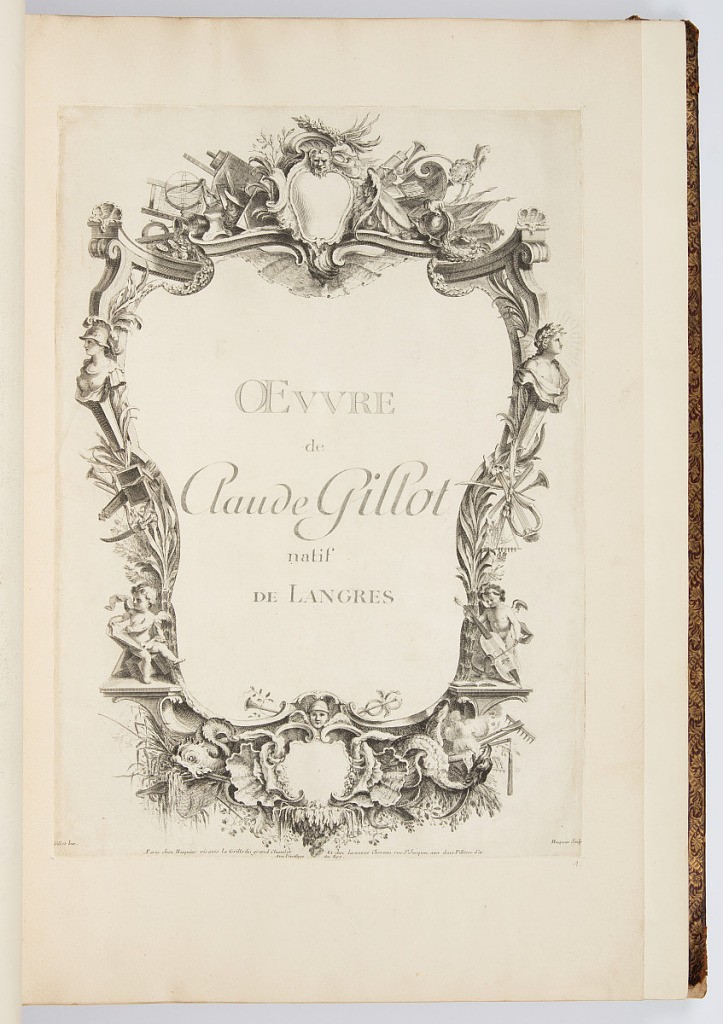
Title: Title Page
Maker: Claude Gillot, French, 1673–1722
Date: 1729–37
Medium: Etching, engraving and graphite on laid paper
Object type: Bound print
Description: Title page for the collected works of Claude Gillot, with the title inscribed in graphite in the center of a rocaille cartouche with shells, masks, horns, winged putti, terms, etc. The plate is numbered.